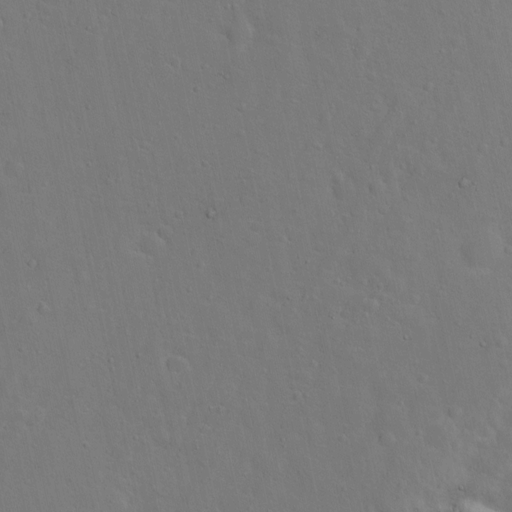
Classes present: Background